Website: crate-barrel
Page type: review-order
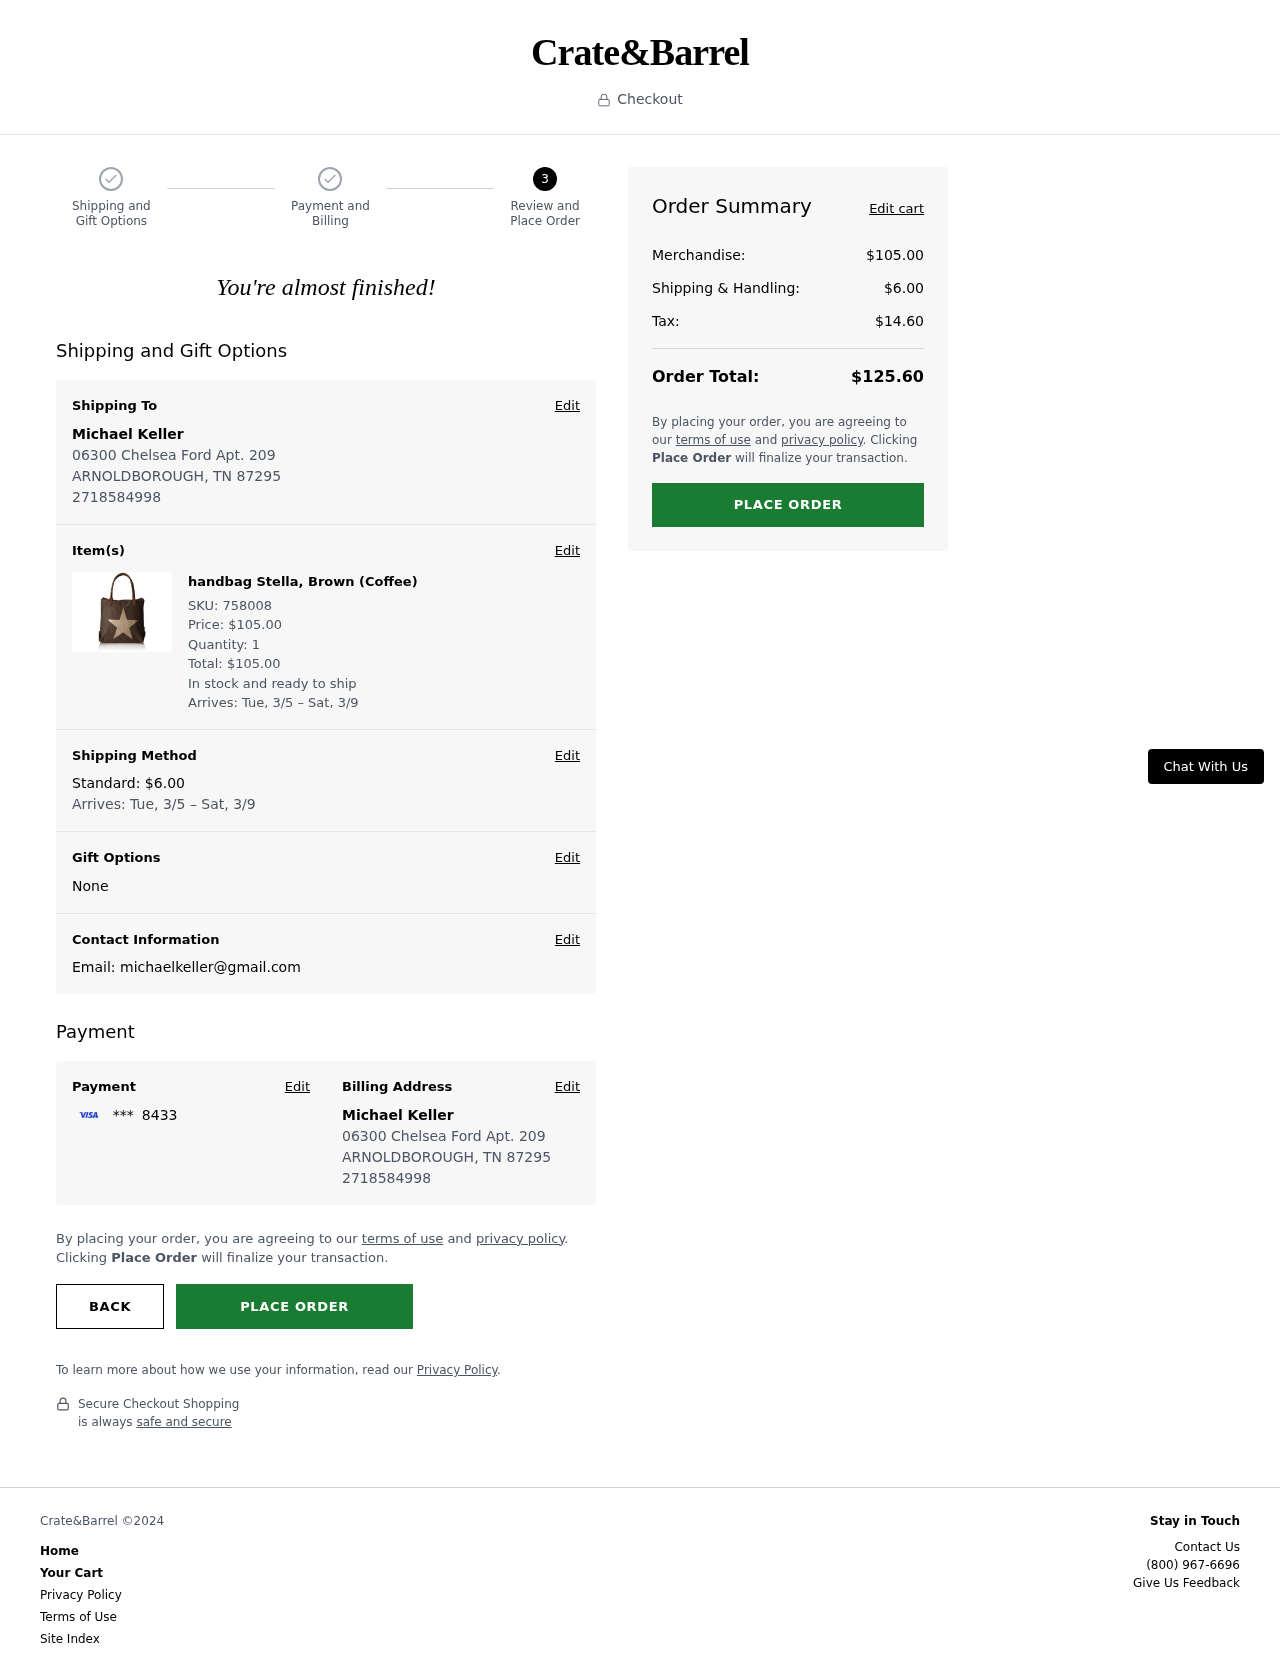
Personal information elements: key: PII_CARD_LAST4
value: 8433
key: PII_CITY
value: ARNOLDBOROUGH
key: PII_EMAIL
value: michaelkeller@gmail.com
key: PII_FULLNAME
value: Michael Keller
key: PII_PHONE
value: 2718584998
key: PII_POSTCODE
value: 87295
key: PII_STATE_ABBR
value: TN
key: PII_STREET
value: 06300 Chelsea Ford Apt. 209
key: PII_FIRSTNAME
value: Michael
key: PII_LASTNAME
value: Keller
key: PII_FULLNAME2
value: Michael Keller
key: PII_FULLNAME3
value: Michael Keller
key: PII_FIRSTNAME2
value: Michael
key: PII_FIRSTNAME3
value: Michael
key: PII_LASTNAME2
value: Keller
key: PII_LASTNAME3
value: Keller
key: PII_FIRSTNAME_DERIVED
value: Michael
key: PII_LASTNAME_DERIVED
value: Keller
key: PII_FULLNAME_DERIVED
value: Michael Keller
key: PII_NAME_FULL_DERIVED
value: Michael Keller
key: PII_CITY2
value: ARNOLDBOROUGH
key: PII_POSTCODE_FULL
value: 87295
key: PII_POSTCODE_NUMERIC
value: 87295
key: PII_PHONE_LINE
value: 4998
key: PII_PHONE_SUFFIX
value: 4998
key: PII_PHONE2
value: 2718584998
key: PII_PHONE3
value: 2718584998
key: PII_PHONE_NUMERIC
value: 2718584998
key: PII_PHONE_LINE_NUMERIC
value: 4998
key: PII_PHONE_SUFFIX_NUMERIC
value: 4998
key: PII_PHONE2_NUMERIC
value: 2718584998
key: PII_PHONE3_NUMERIC
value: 2718584998
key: PII_PHONE_DIGITS
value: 2718584998
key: PII_PHONE_LAST4
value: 4998
Product elements: key: PRODUCT1_NAME
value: handbag Stella, Brown (Coffee)
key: PRODUCT1_PRICE
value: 105
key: PRODUCT1_QUANTITY
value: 1
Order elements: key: ORDER_SKU
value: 758008
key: ORDER_ITEM_TOTAL
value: $105.00
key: ORDER_DELIVERY_DATE_ITEM
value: Tue, 3/5 – Sat, 3/9
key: ORDER_SHIPPING_COST
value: $6.00
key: ORDER_DELIVERY_DATE
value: Tue, 3/5 – Sat, 3/9
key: ORDER_SUBTOTAL
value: $105.00
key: ORDER_SHIPPING_COST_SUMMARY
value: $6.00
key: ORDER_TAX
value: $14.60
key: ORDER_TOTAL
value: $125.60